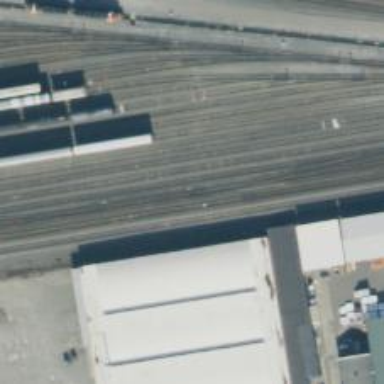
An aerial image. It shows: Railway yard.